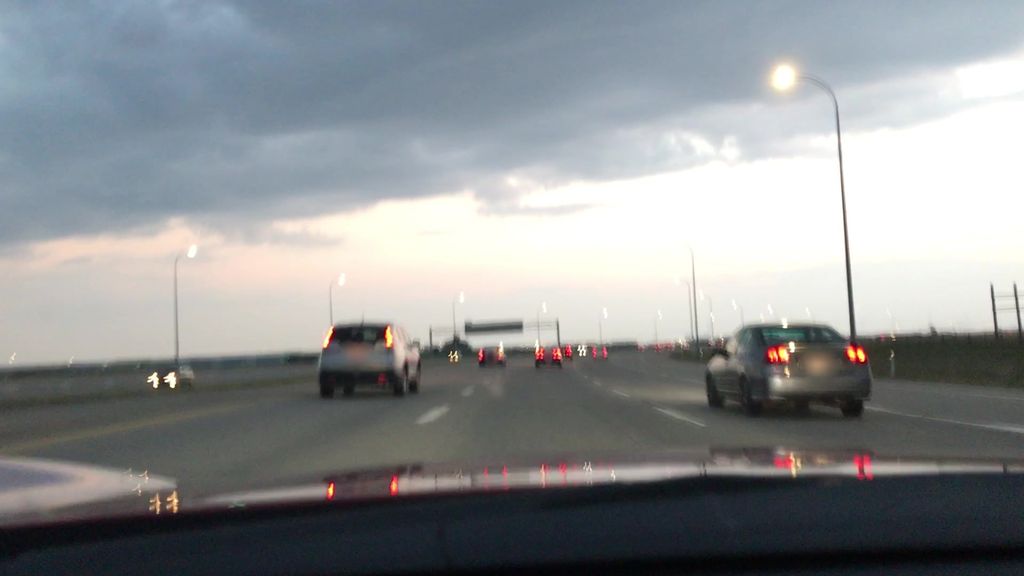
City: calgary